七年级 · 立体几何学
(2020 秋 -历下区期末) 如图, 点 $F$ 在线段 $A B$ 上, 点 $E, G$ 在线段 $C D$ 上, $F G / / A E, \angle 1=\angle 2$.

(1) 求证: $A B / / C D$; (2) 若 $B C$ 平分 $\angle A B D, \angle D=112^{\circ}$, 求 $\angle C$ 的度数.

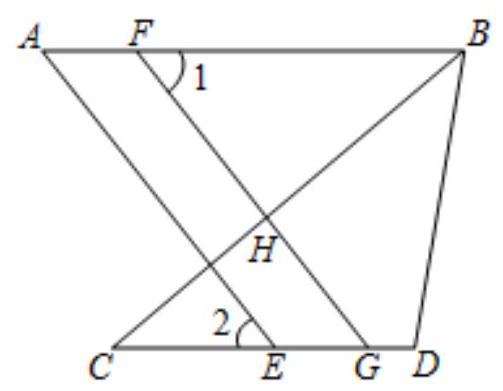
答案: 解: (1) 证明: $\because F G / / A E, \therefore \angle F G C=\angle 2$,

$\because \angle 1=\angle 2, \quad \therefore \angle 1=\angle F G C, \quad \therefore A B / / C D$;

(2) $\because A B / / C D, \quad \therefore \angle A B D+\angle D=180^{\circ}$,

$\because \angle D=112^{\circ}, \therefore \angle A B D=180^{\circ}-112^{\circ}=68^{\circ}$,

$\because B C$ 平分 $\angle A B D, \therefore \angle A B C=\frac{1}{2} \angle A B D=34^{\circ}$,

$\because A B / / C D, \therefore \angle C=\angle A B C=34^{\circ}$. 所以 $\angle C$ 的度数为 $34^{\circ}$.

【分析】  (1) 根据平行线的判定与性质即可进行证明;

(2) 根据 $B C$ 平分 $\angle A B D, \angle D=112^{\circ}$, 即可求 $\angle C$ 的度数.

【点睛】本题考查了平行线的判定与性质, 解决本题的关键是准确区分平行线的判定与性质, 并熟练运用.